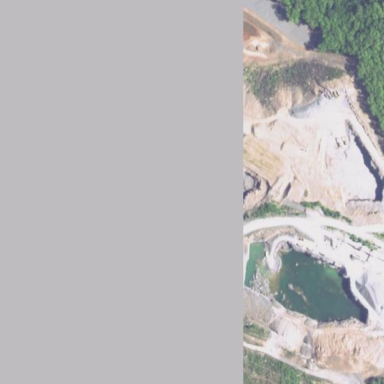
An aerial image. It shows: Quarry area.